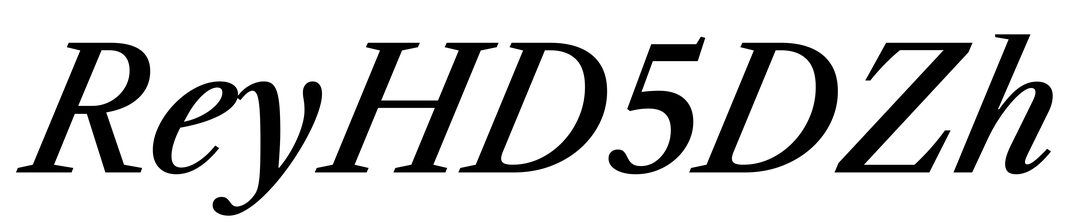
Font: LibreCaslonText-Italic_Medium_Italic